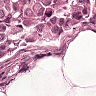
Metastatic tissue present: yes